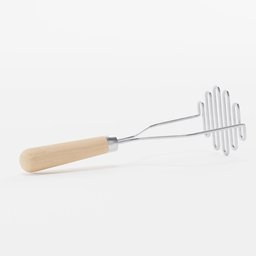
Label: tools